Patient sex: F
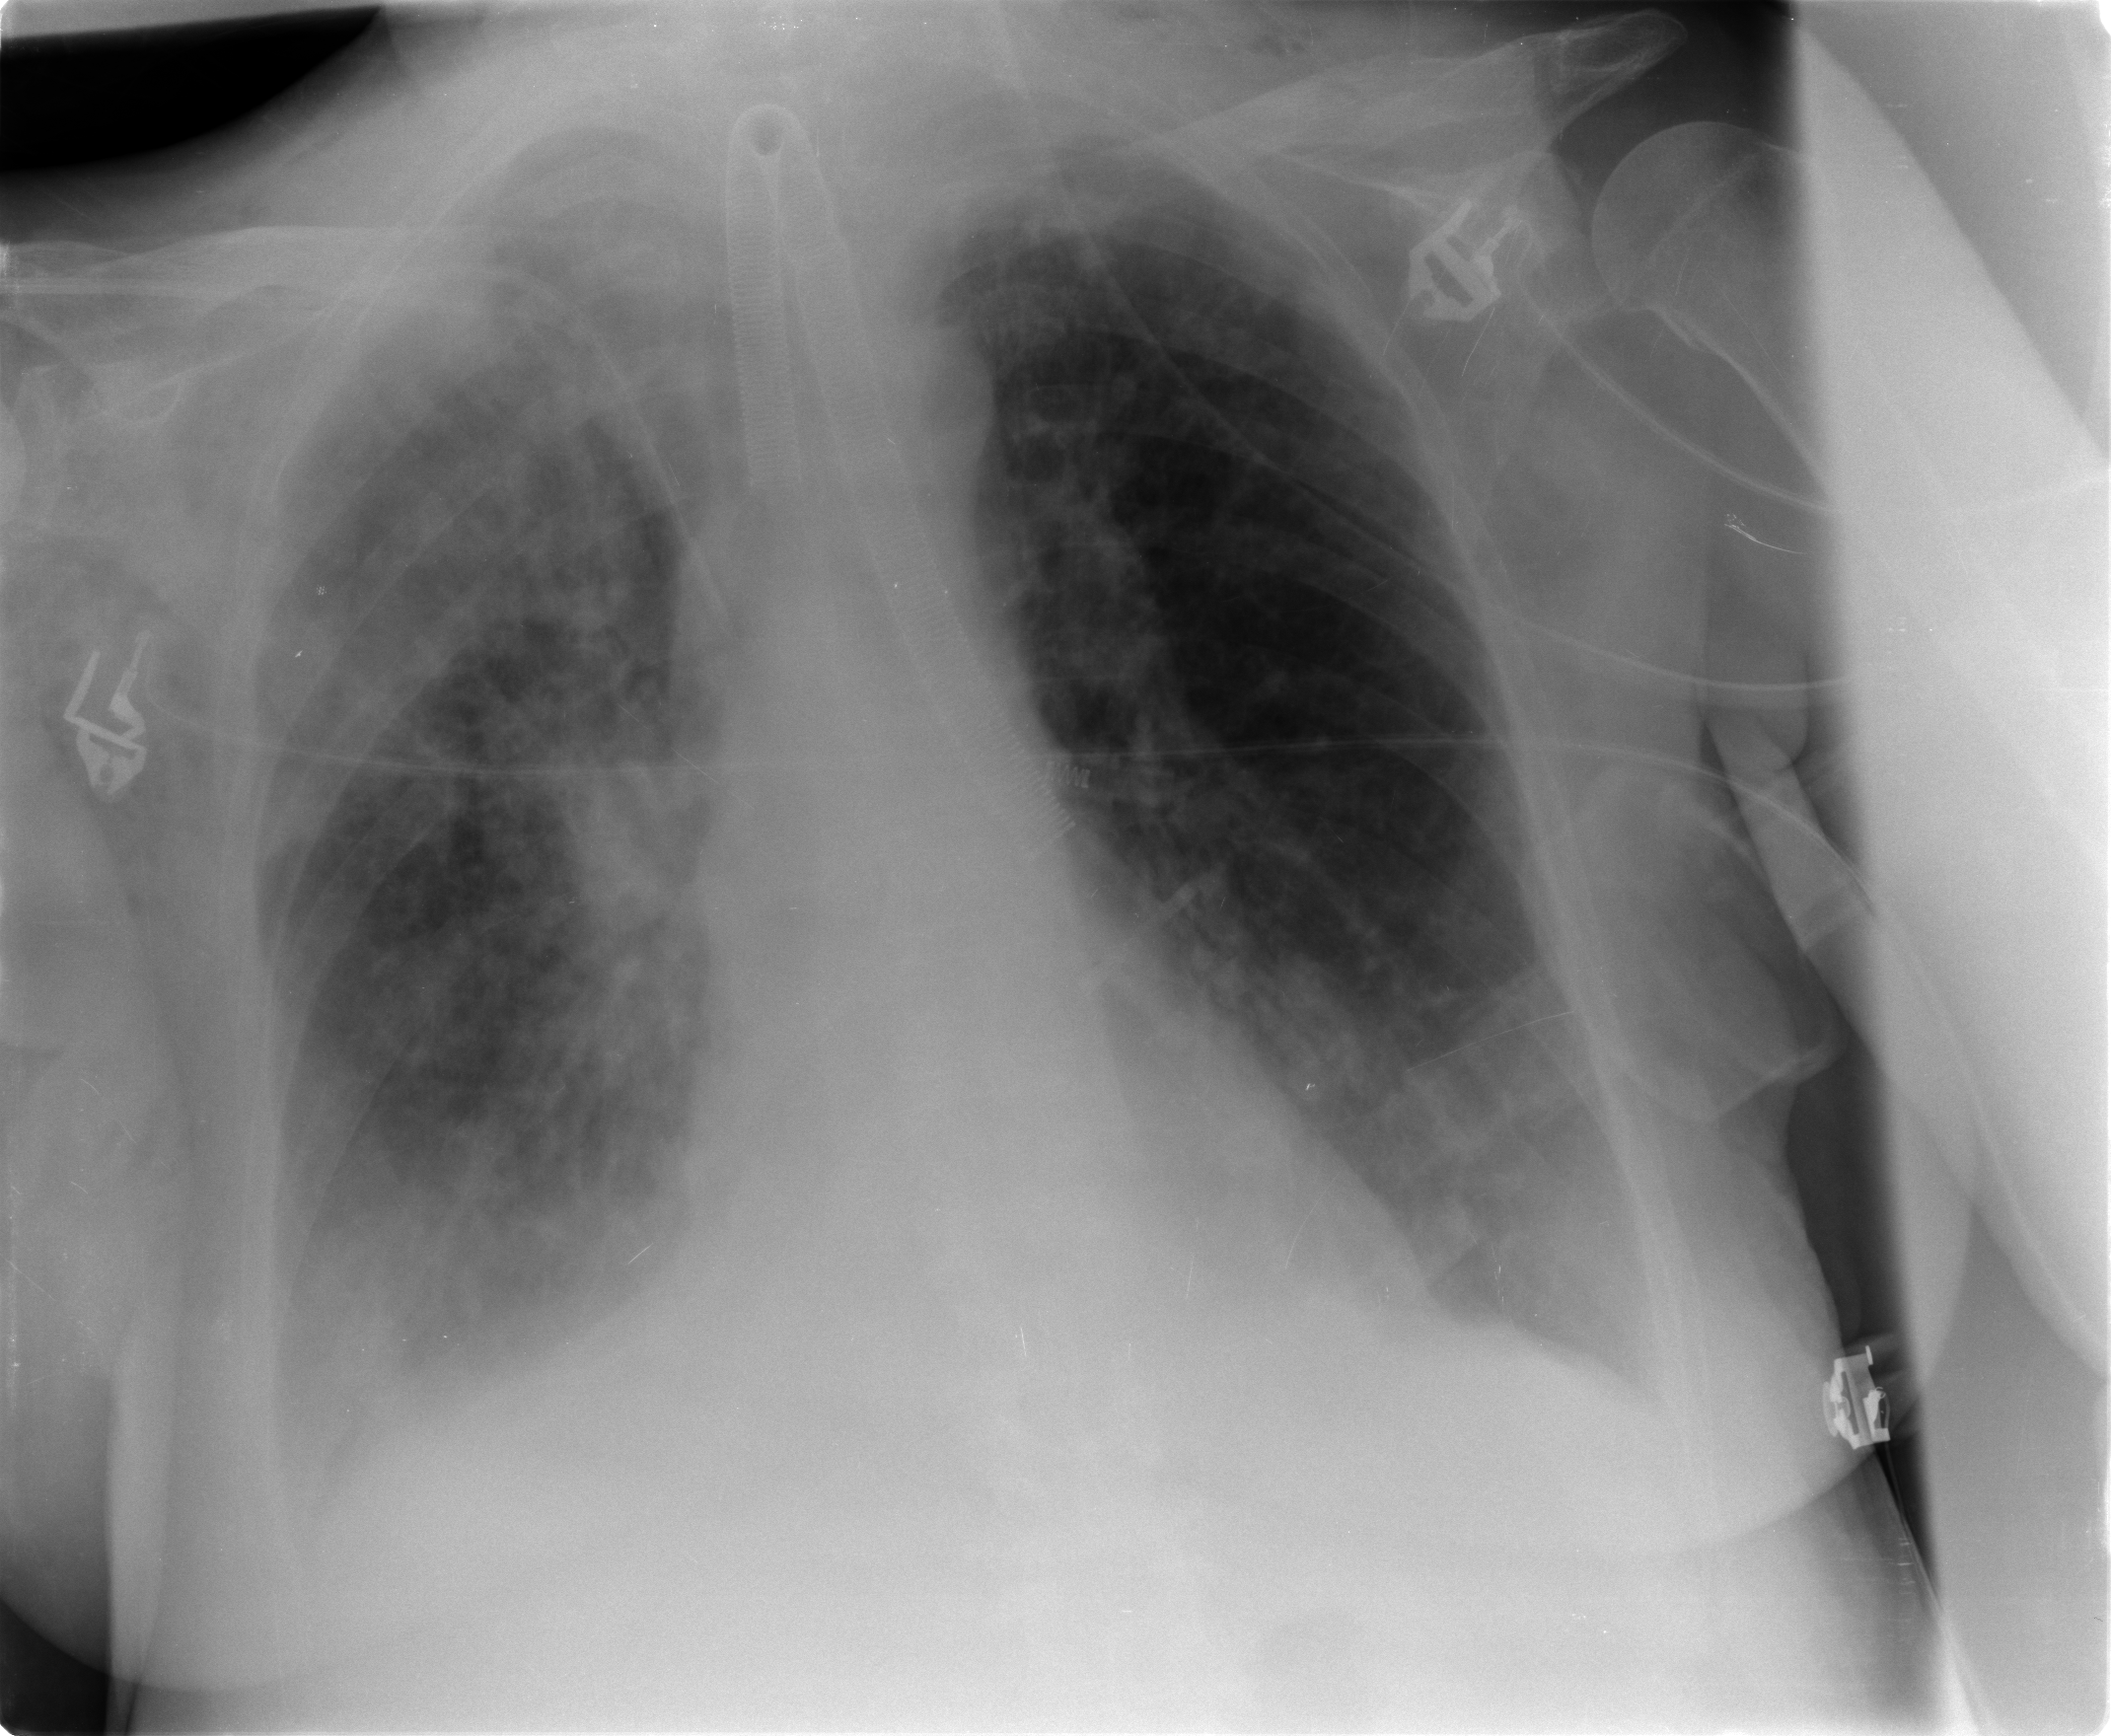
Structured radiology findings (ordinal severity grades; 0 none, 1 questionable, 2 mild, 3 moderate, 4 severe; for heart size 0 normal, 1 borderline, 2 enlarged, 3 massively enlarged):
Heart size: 0
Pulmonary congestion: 1
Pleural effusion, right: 2
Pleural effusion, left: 2
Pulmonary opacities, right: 3
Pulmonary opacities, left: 2
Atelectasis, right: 2
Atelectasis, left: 2